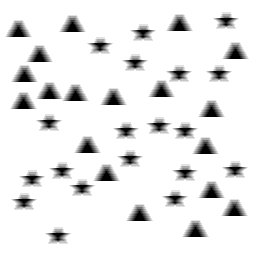
Squares: 0
Triangles: 19
Stars: 19
Total shapes: 38